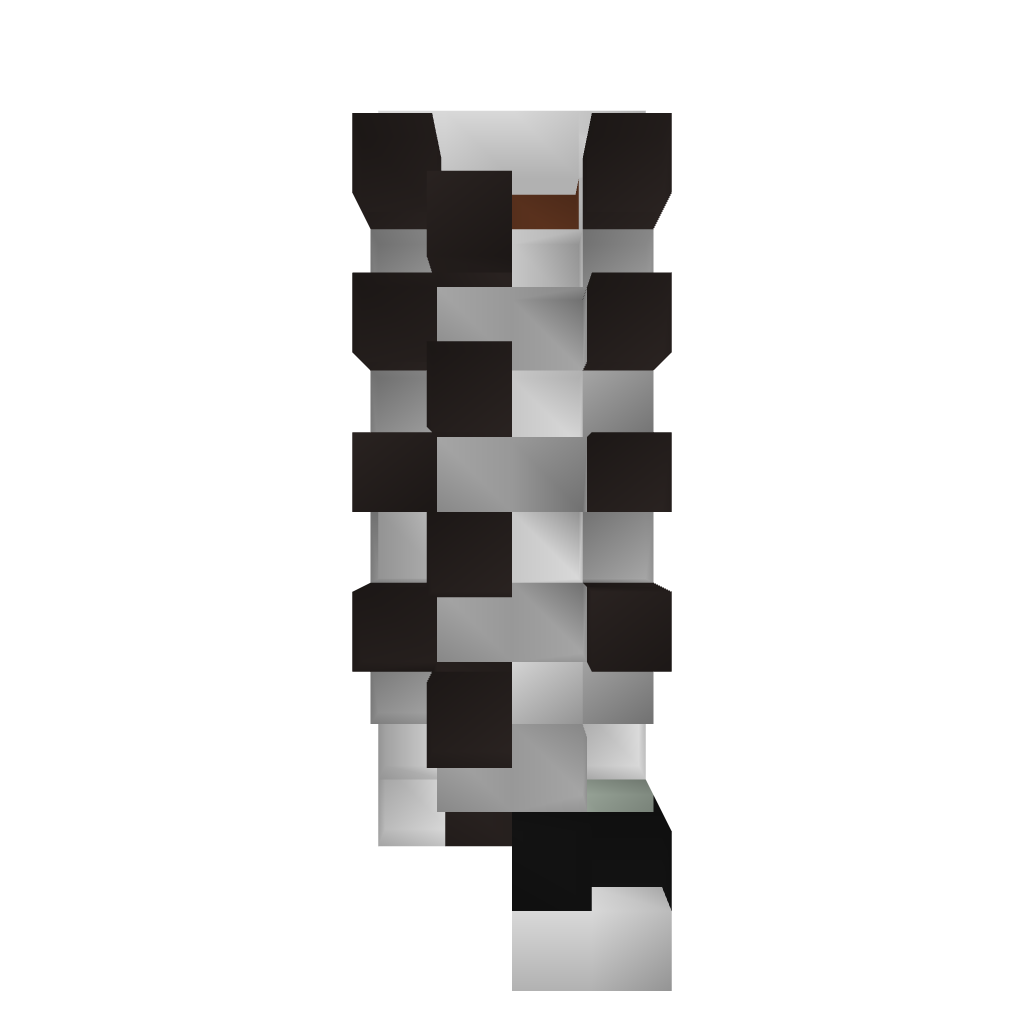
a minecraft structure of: Vertical Bulk Storage